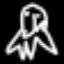
Label: frog